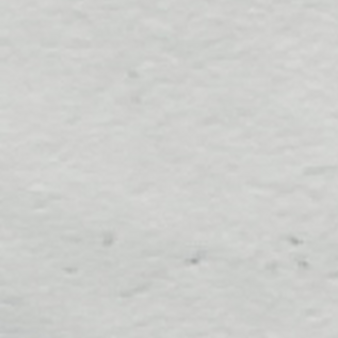
Label: other